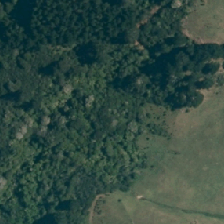
Land cover: broadleaved_indigenous_hardwood